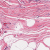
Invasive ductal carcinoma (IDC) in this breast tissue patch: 0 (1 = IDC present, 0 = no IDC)